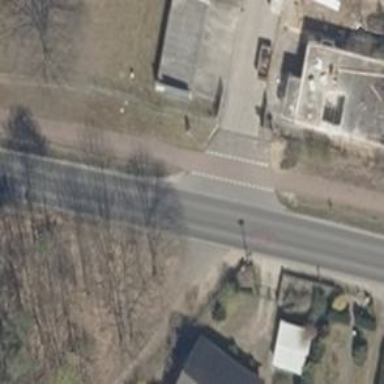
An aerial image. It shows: Concrete service road.